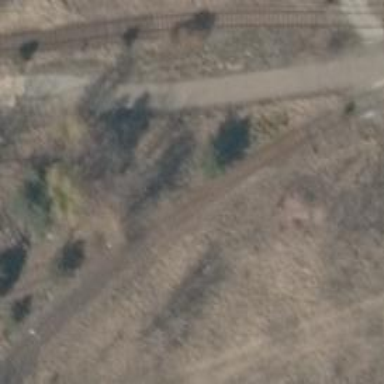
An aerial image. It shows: Railway yard used for servicing trains.